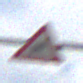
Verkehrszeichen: DoppelkurveRechts
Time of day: MorningAfternoon
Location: Outdoor (Nature)
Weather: Overcast
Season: NotSpecified
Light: Natural